Question: I have this method from lecture on removing elements from 'linkedList' at 'specified index'.
I understand how the method works, but I do not understand why the 'for-loop' leaves the 'current node pointer' two index before the desired index.
Here is the method:
'''
public void remove(int index) {
if (index == 0) {
// removing the first element must be handled specially
front = front.next;
} else {
// removing some element further down in the list;
// traverse to the node before the one we want to remove
ListNode current = front;
for (int i = 0; i < index - 1; i++) {
current = current.next;
}
// change its next pointer to skip past the offending node
current.next = current.next.next;
}
}
'''
The 'for-loop' goes from '0 to < index-1', while I thought it should go from '0 to < index'. In this way, the pointer is at one 'index' before the 'index' that needed to be deleted. However, the above method works fine.
For eg:
in the below 'LinkedList'
Lets consider removing 'Node C'. By the above loop-construct, 'current pointer' will be pointing at 'Node A' and 'current.next' will be 'Node B'. 'current.next.next' will be 'Node C'. Doing 'current.next=current.next.next' will result in 'Node B' deletion rather than 'Node C'.
I think something is wrong with my understanding, can somebody explain?
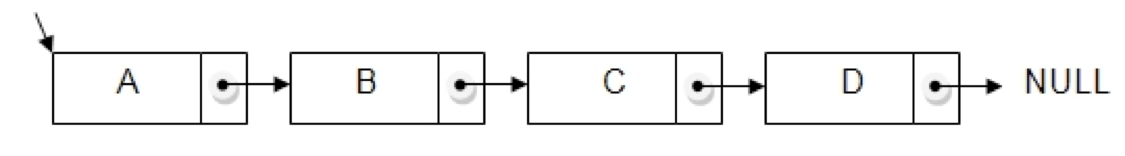
Answer: > The for-loop goes from 0 to < index-1
In your example, removing 'C' means index is '2'. So 'i' only goes to '0', since '1' is not '< 1'.
'current' starts at 'A', the 'for' loops once and 'current' goes to 'B'.
'current' is 'B', so 'current.next.next' is 'D', which effectively removes 'C'.